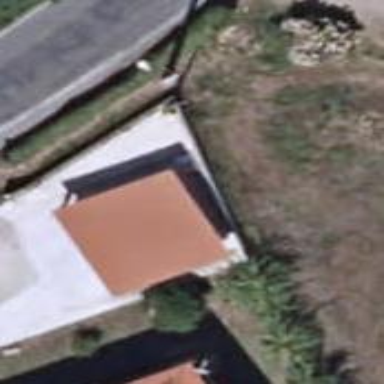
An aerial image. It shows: Garage building.